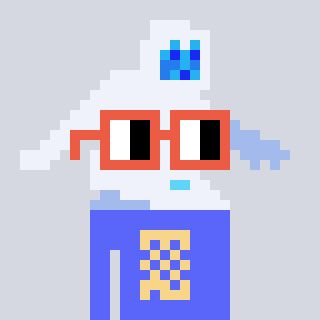
a pixel art character with square orange glasses, a yeti-shaped head and a purple-colored body on a cool background